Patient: sex F, age 69
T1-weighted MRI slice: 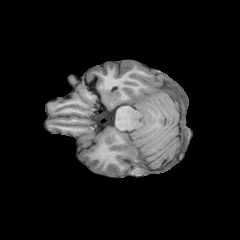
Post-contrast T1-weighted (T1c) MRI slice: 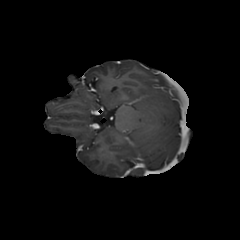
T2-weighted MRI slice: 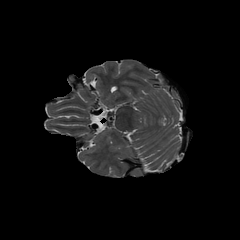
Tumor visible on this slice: no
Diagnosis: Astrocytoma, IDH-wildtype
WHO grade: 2